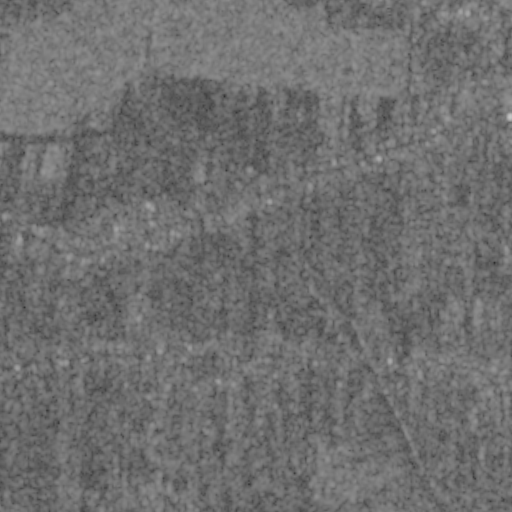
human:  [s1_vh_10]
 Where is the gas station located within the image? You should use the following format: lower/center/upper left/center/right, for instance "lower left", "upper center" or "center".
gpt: The gas station is located in the center left of the image.
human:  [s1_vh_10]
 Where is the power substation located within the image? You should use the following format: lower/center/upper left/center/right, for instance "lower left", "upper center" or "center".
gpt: The power substation is located in the lower center of the image.
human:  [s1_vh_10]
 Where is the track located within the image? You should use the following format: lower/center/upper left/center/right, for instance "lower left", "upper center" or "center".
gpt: The track is located in the center left of the image.
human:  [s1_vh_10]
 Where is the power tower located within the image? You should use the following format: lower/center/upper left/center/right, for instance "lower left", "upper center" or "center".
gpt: There is no power tower in the image.

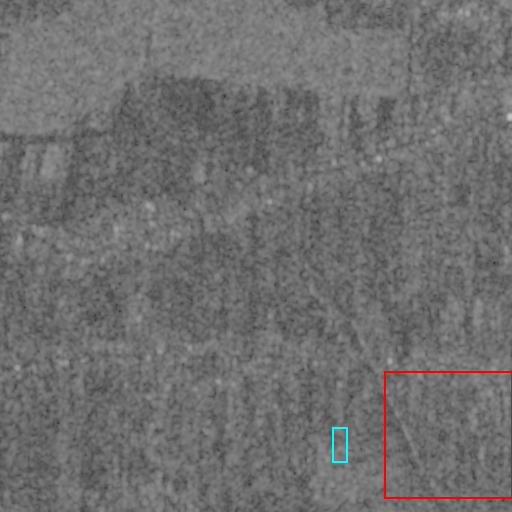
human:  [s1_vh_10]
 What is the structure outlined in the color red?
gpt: The structure outlined in red is a crop field.
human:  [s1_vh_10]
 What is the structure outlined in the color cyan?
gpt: The structure outlined in cyan is a park.
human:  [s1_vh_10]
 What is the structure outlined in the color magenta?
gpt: There is no magenta outline.